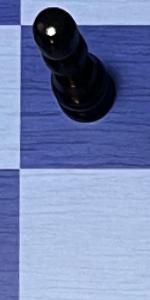
Label: Empty